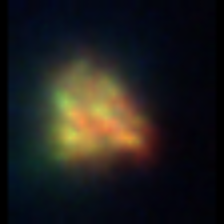
Taxon: Unknown_detritus
Group: Unknown